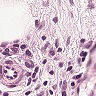
Metastatic tissue present: no